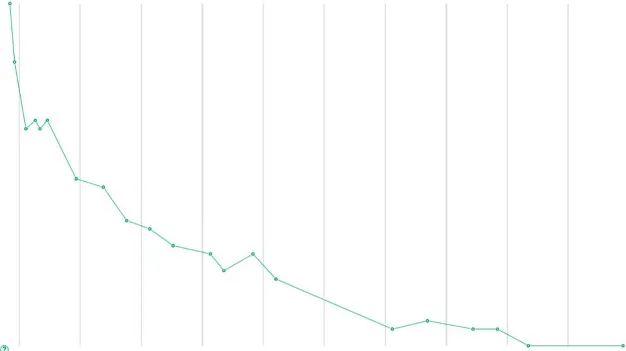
(A) Proteinase 3 antibody after treatment with pulse steroids, plasmapheresis, and rituximab.
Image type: pathology (immunostaining)